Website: home-depot
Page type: account-selection
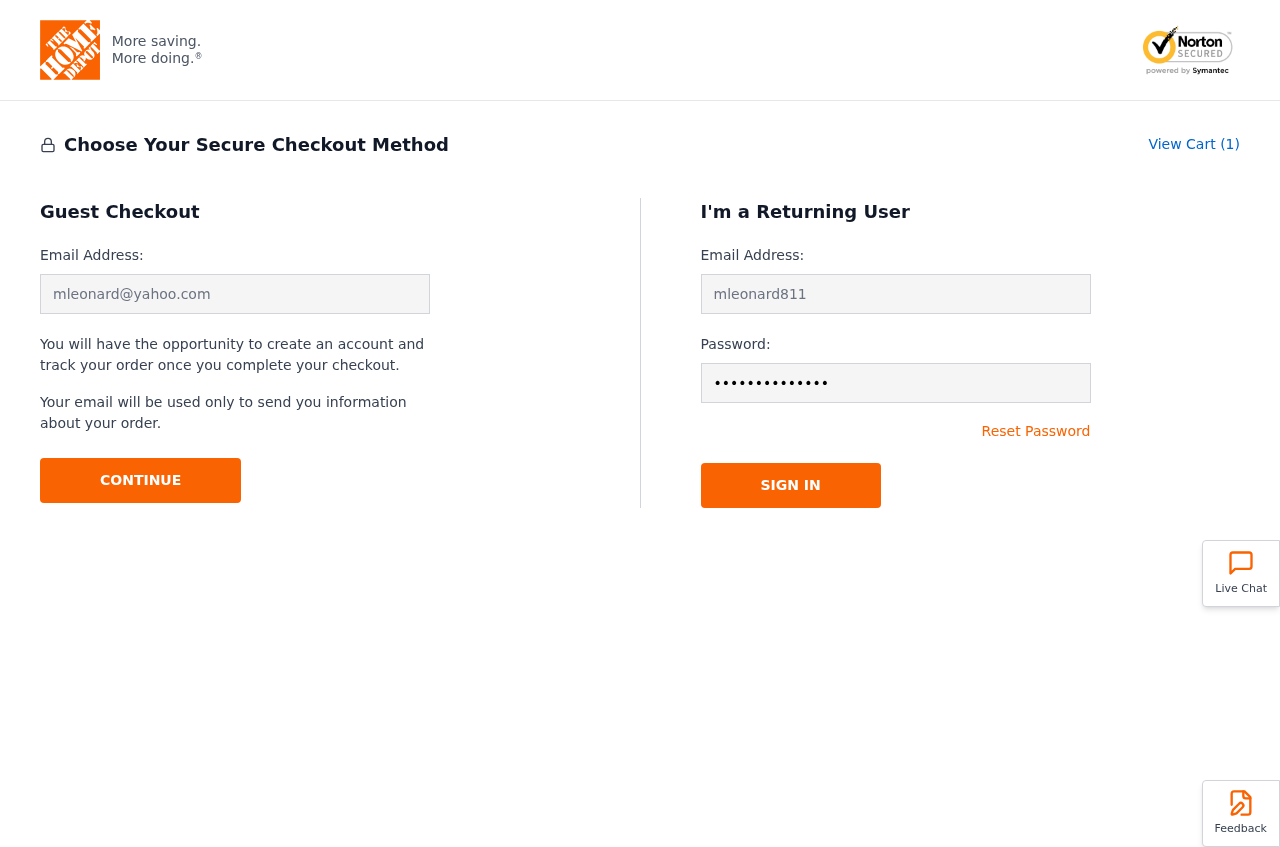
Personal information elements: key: PII_EMAIL
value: mleonard@yahoo.com
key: PII_LOGIN_USERNAME
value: mleonard811
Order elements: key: ORDER_NUM_ITEMS
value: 1